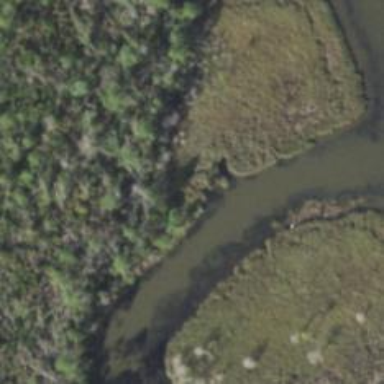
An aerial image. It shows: Marshy wetland area.